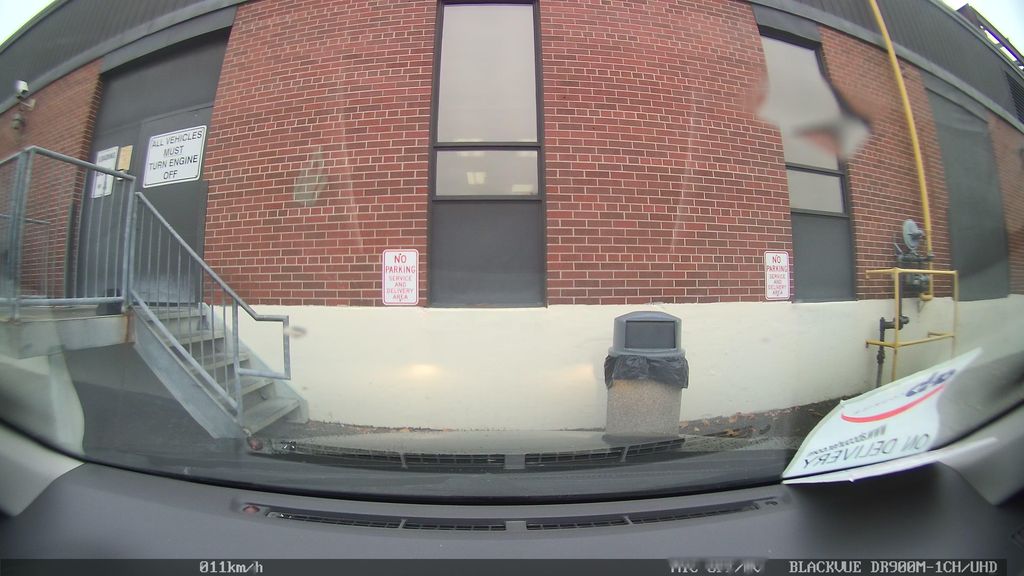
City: toronto